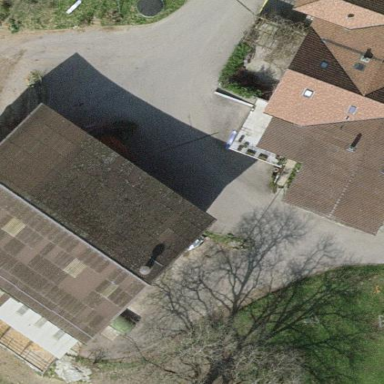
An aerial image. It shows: Farmyard area.